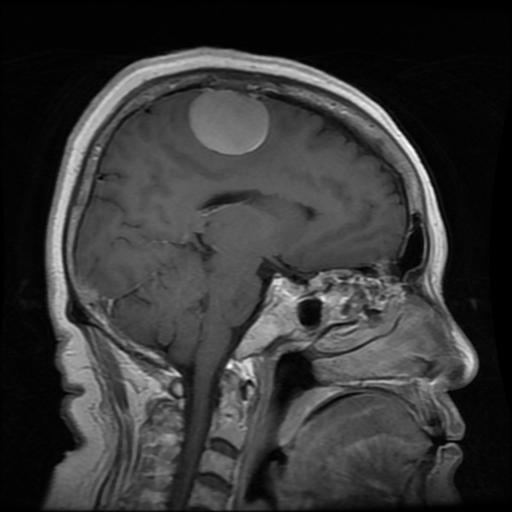
Label: meningioma